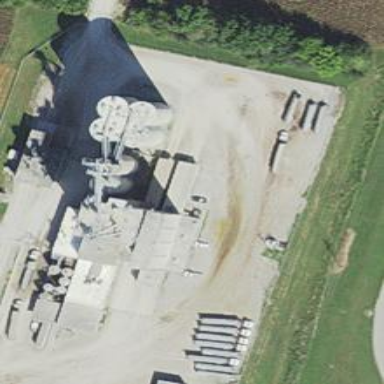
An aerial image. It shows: Storage tank that is man-made.